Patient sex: F
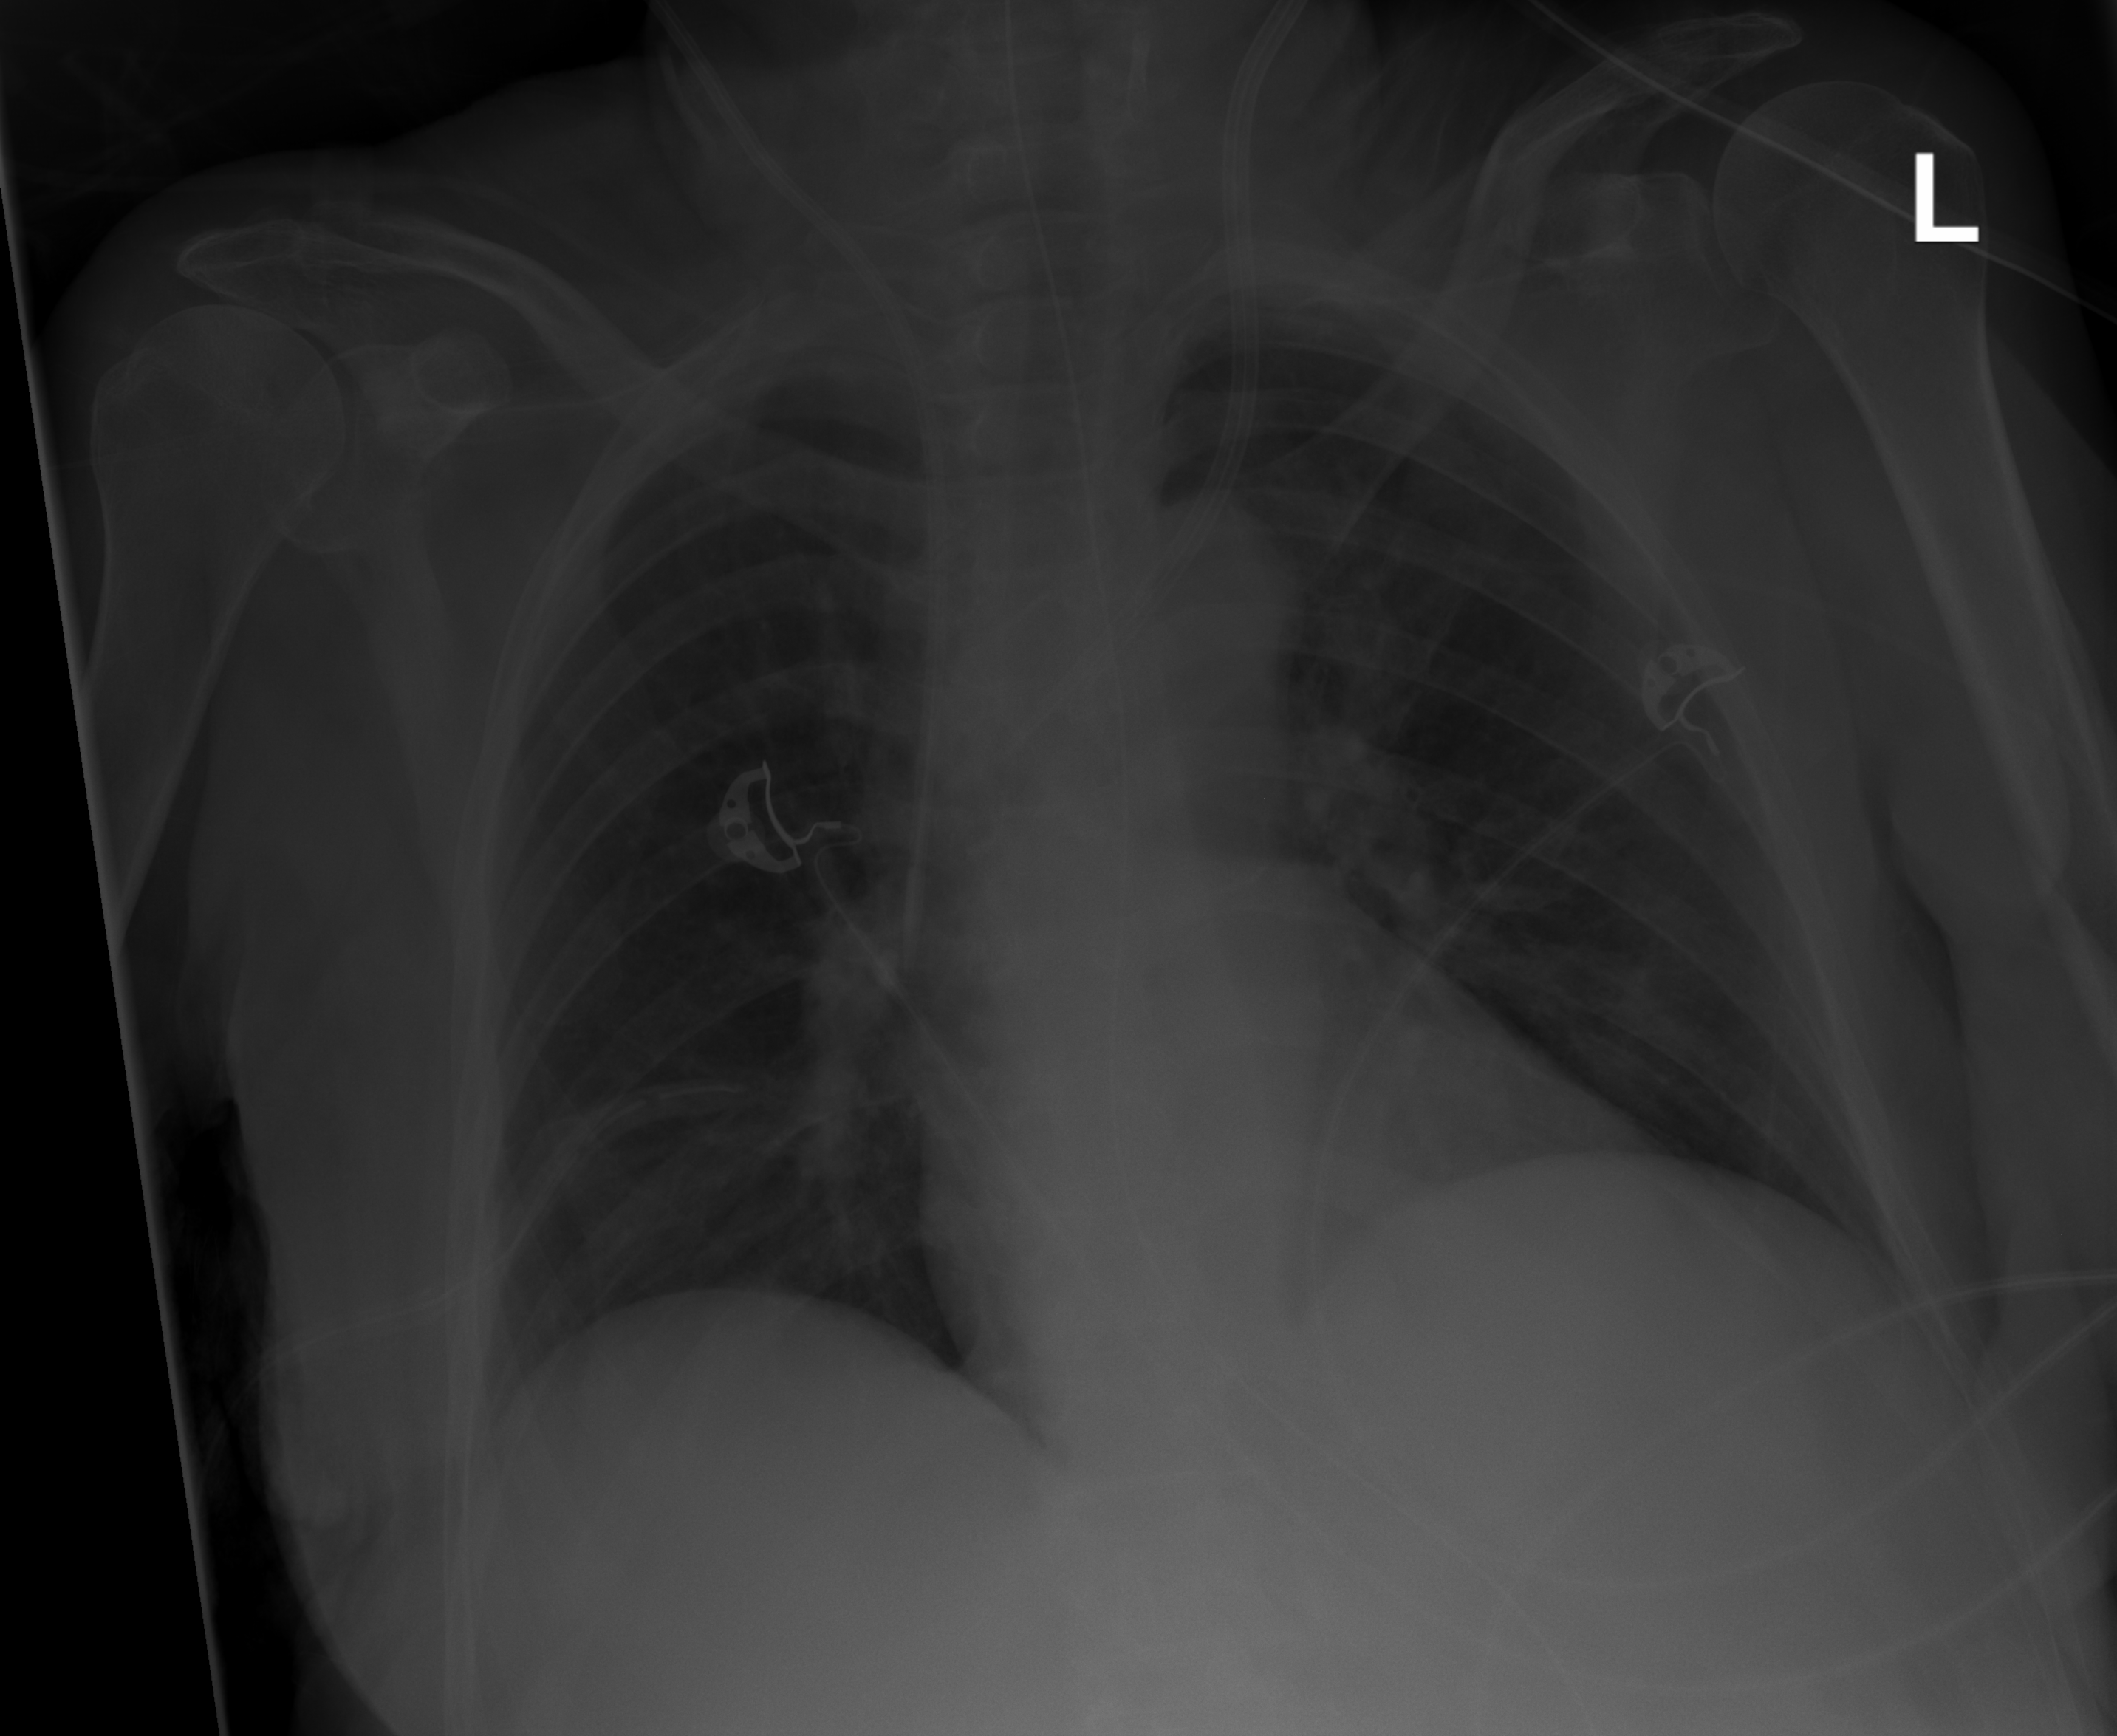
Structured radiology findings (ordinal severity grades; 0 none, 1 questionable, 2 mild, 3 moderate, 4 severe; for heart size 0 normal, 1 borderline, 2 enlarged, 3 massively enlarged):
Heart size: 0
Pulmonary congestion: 0
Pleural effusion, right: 0
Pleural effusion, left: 0
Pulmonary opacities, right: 0
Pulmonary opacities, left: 0
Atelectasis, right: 2
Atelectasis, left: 0